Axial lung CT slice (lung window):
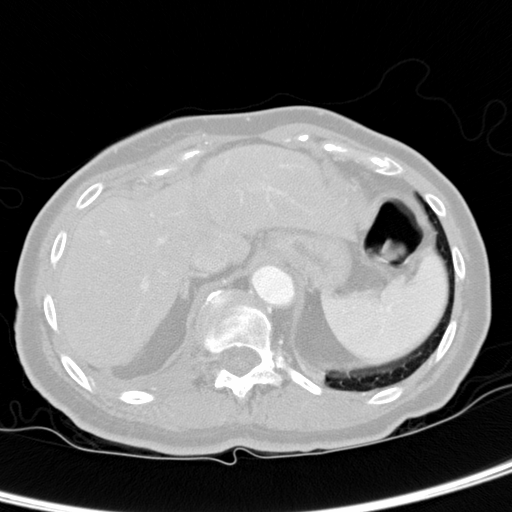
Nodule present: no